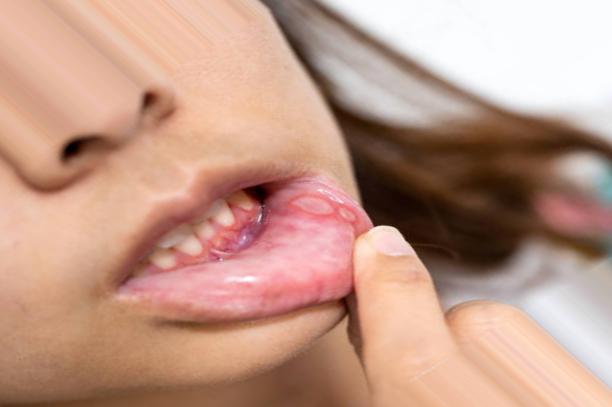
Condition: Mouth Ulcer